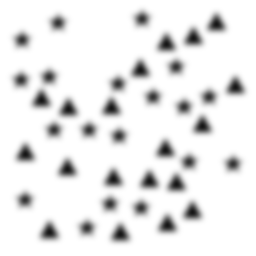
Squares: 0
Triangles: 19
Stars: 19
Total shapes: 38